Interaction volume radius: 10 \u00c5
Interaction volume height: 20 \u00c5
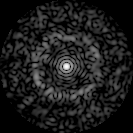
Disorder parameter: 0.8383